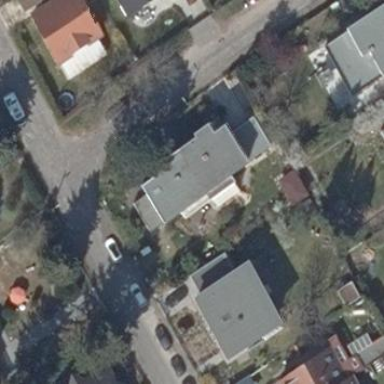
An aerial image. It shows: Semidetached house.